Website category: sports
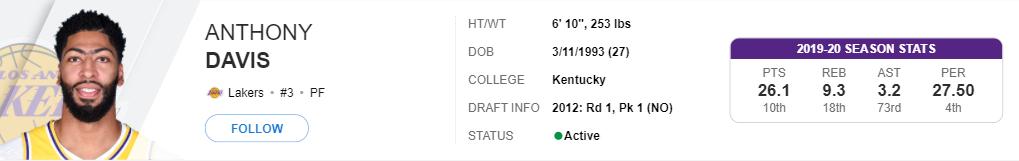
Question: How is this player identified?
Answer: Anthony Davis

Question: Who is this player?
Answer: Anthony Davis

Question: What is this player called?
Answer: Anthony Davis

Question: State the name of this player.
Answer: Anthony Davis

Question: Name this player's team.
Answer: Lakers

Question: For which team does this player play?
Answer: Lakers

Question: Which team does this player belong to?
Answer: Lakers

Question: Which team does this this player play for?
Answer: Lakers

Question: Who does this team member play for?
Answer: Lakers

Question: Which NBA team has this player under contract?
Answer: Lakers

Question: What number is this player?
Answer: #3

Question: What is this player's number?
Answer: #3

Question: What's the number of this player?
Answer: #3

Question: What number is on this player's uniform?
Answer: #3

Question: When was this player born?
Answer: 3/11/1993

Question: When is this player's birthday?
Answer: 3/11/1993

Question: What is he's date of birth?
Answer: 3/11/1993

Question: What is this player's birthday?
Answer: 3/11/1993

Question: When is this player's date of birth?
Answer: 3/11/1993

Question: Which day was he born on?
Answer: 3/11/1993

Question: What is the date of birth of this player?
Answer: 3/11/1993

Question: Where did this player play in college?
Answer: Kentucky

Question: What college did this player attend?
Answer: Kentucky

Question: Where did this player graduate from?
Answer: Kentucky

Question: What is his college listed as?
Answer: Kentucky

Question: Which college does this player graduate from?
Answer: Kentucky

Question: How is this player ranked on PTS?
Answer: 26.1

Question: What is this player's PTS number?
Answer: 26.1

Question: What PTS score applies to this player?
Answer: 26.1

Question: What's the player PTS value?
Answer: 26.1

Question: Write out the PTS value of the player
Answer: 26.1

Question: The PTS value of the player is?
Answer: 26.1

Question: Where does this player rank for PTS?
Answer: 10th

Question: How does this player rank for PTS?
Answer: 10th

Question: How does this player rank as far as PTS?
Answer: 10th

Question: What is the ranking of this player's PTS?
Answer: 10th

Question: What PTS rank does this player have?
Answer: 10th

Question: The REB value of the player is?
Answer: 9.3

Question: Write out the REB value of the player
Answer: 9.3

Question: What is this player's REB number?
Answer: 9.3

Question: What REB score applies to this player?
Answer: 9.3

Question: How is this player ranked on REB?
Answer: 9.3

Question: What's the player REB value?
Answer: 9.3

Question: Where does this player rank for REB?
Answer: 18th

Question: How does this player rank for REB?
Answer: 18th

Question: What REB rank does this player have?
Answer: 18th

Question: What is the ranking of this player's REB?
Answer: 18th

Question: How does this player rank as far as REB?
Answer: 18th

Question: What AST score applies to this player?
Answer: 3.2

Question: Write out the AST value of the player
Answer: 3.2

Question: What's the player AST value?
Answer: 3.2

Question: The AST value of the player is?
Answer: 3.2

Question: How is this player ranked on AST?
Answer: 3.2

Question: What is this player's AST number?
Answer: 3.2

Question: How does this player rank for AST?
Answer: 73rd

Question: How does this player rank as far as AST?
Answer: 73rd

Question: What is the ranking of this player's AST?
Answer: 73rd

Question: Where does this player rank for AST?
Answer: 73rd

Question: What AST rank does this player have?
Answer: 73rd

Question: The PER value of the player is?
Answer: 27.50

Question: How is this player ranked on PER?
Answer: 27.50

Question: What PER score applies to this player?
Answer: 27.50

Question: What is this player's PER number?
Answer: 27.50

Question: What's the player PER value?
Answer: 27.50